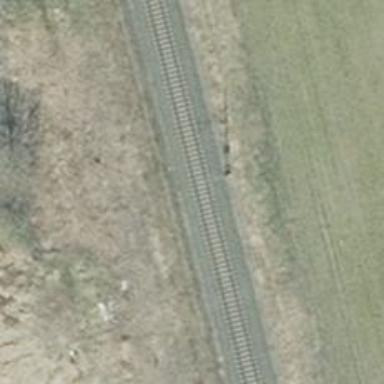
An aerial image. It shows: Railway milestone with catenary mast.